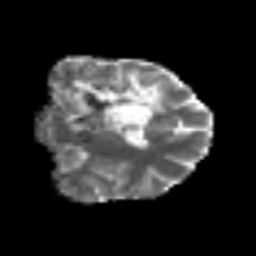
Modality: MD
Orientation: coronal
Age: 31
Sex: female
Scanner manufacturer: siemens
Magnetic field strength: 3 T
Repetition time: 6.1 s
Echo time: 0.101 s